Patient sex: M
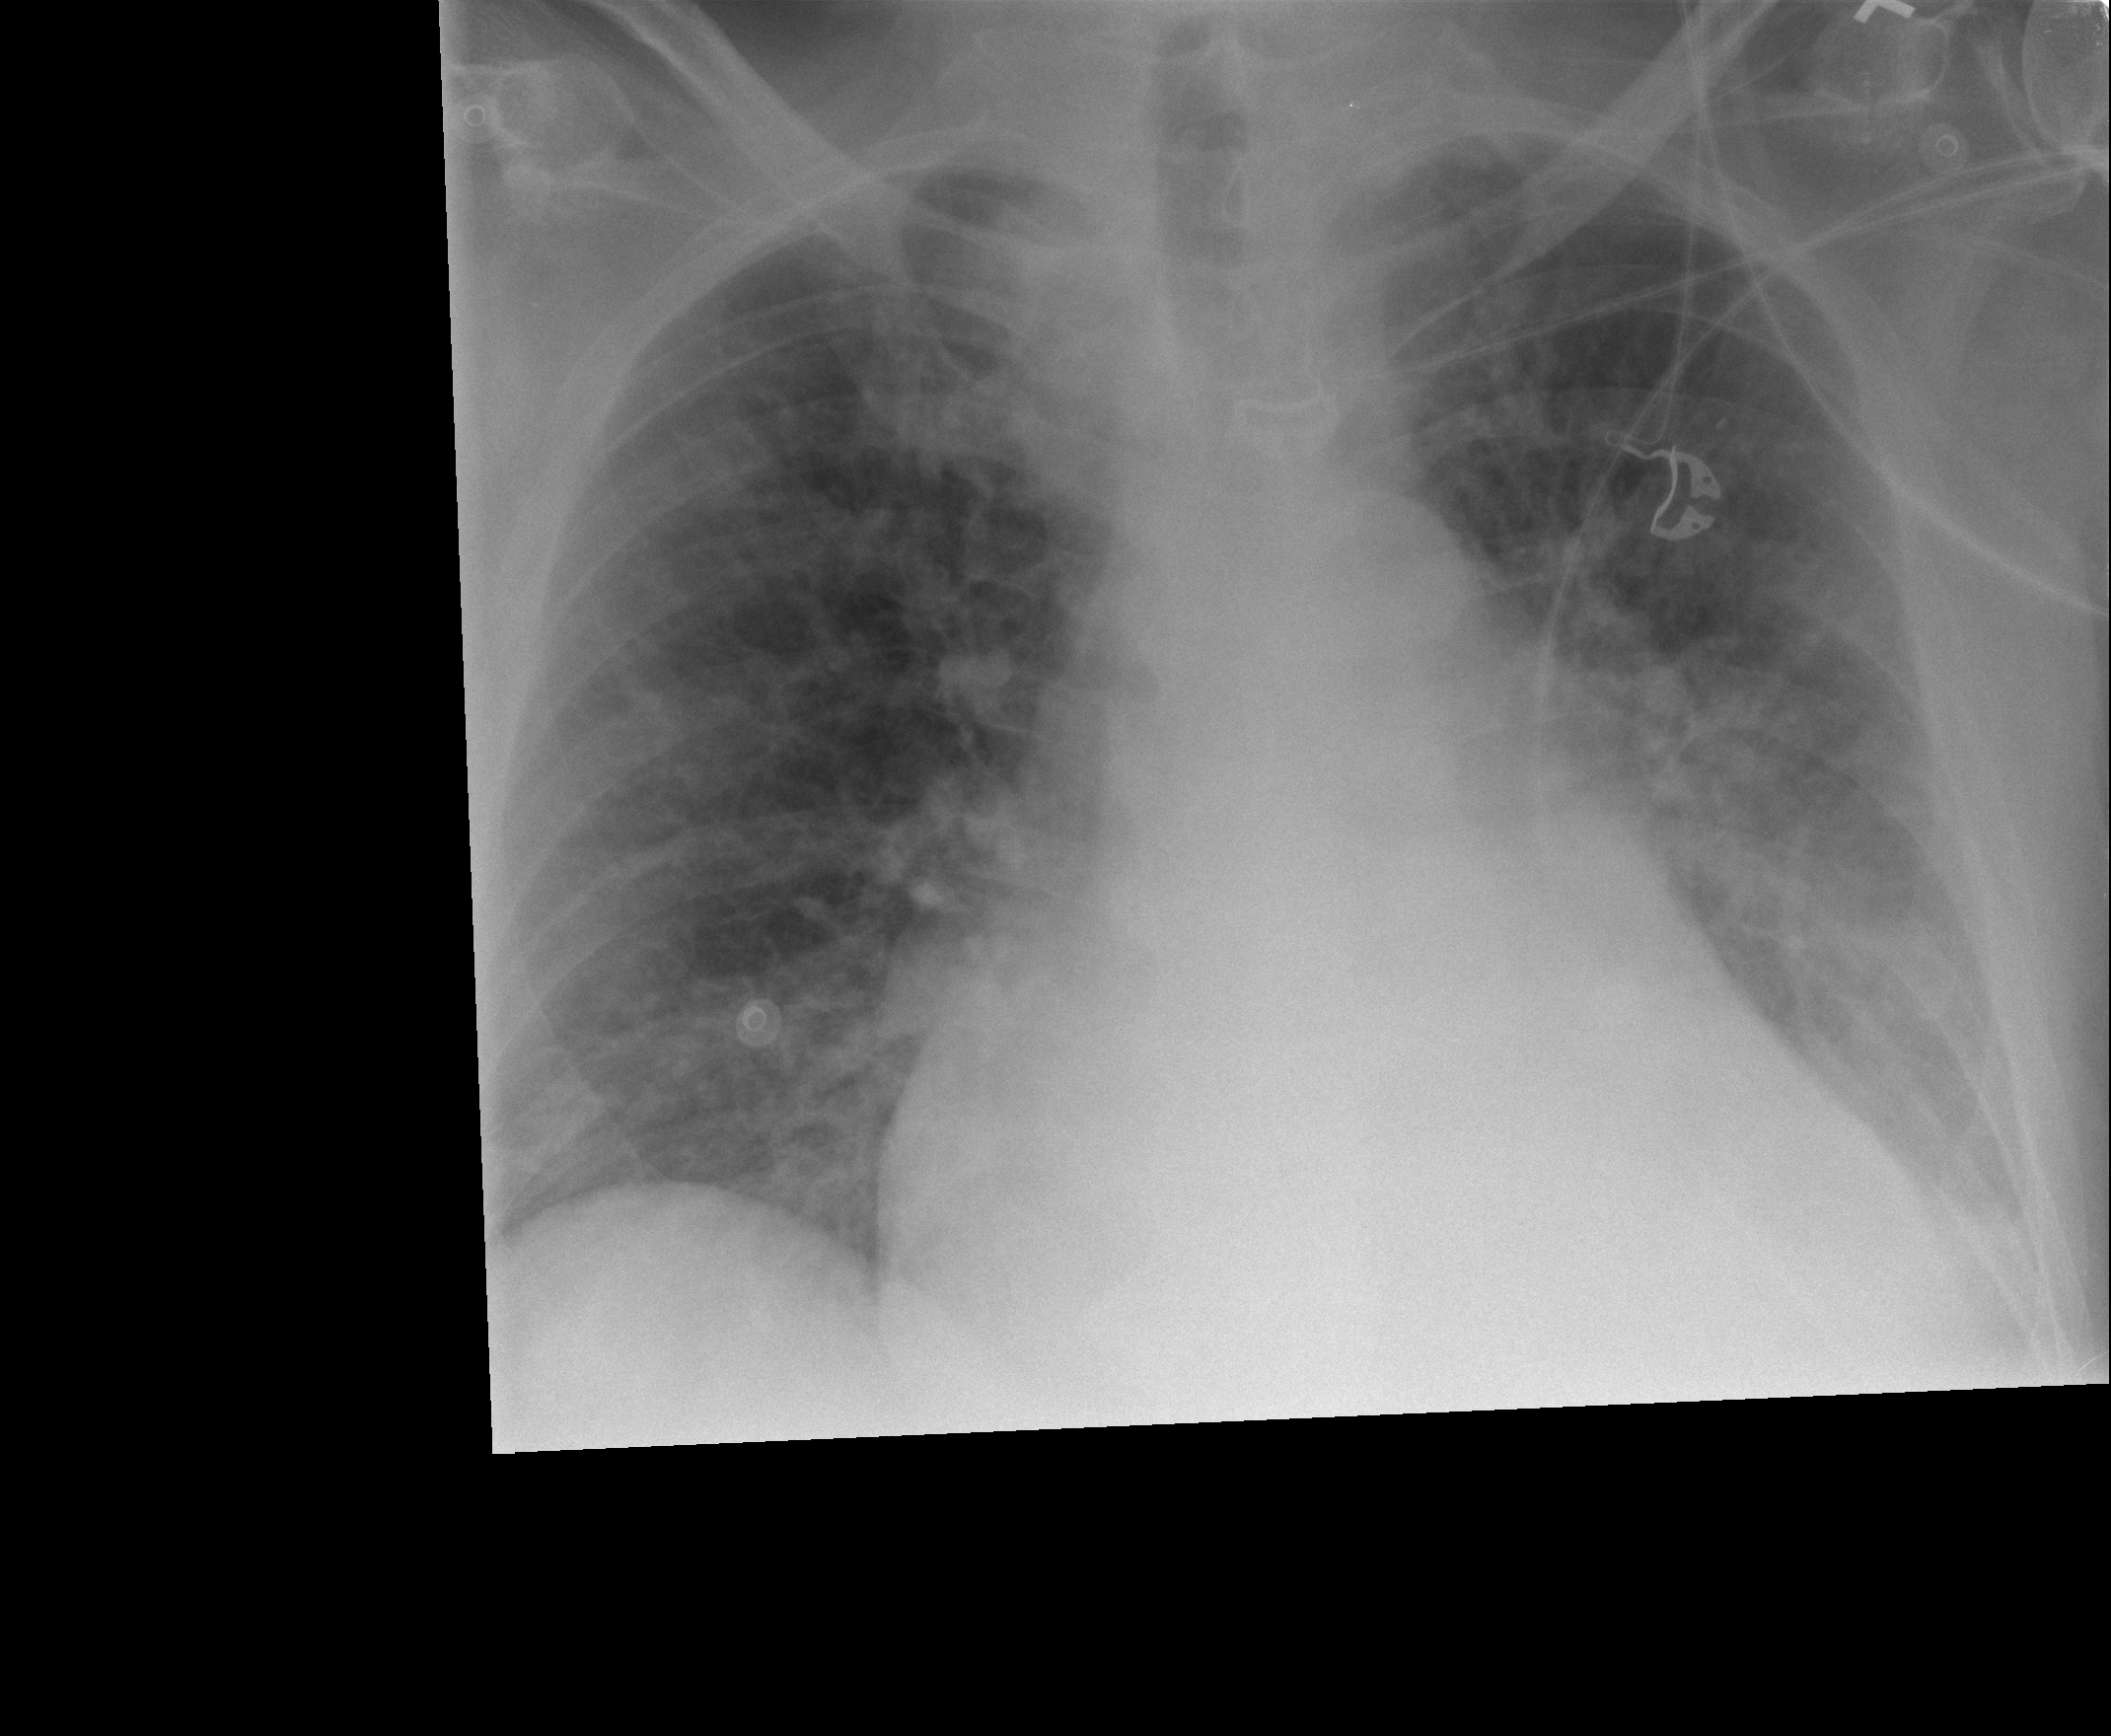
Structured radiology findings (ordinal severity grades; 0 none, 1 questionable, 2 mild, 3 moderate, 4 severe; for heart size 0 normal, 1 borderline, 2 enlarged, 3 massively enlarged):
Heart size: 0
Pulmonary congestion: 2
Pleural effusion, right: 0
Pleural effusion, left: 2
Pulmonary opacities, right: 0
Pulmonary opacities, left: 2
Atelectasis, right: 0
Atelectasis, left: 2